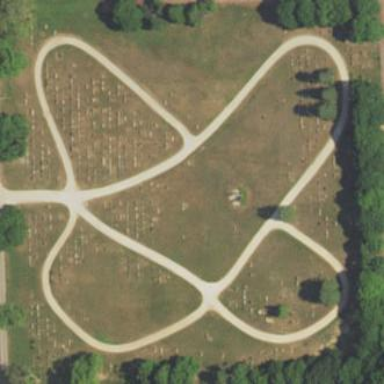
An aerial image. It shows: Cemetery.